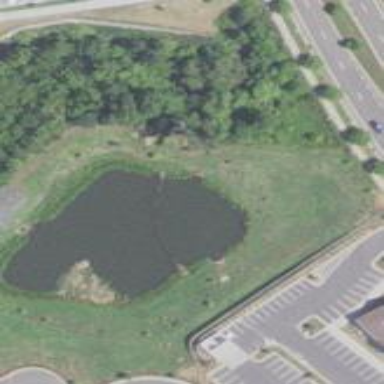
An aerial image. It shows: Detention basin with water.